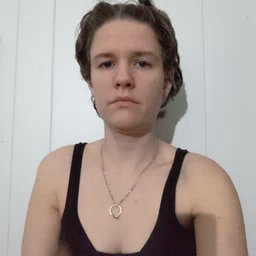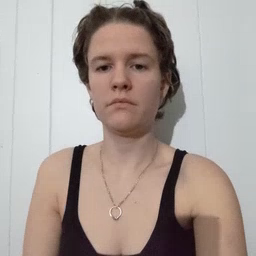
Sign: morning